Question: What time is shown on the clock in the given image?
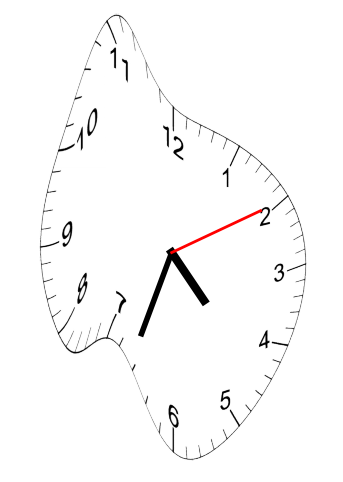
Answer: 04:33:10